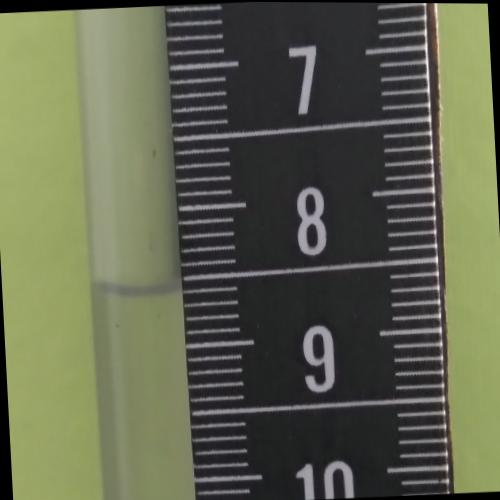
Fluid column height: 9.6 cm